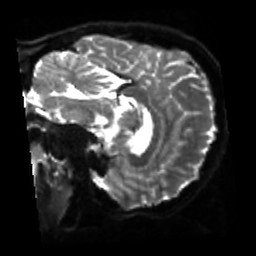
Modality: sbref
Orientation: sagittal
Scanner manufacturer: siemens
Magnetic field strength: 3 T
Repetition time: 4 s
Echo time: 0.0594 s